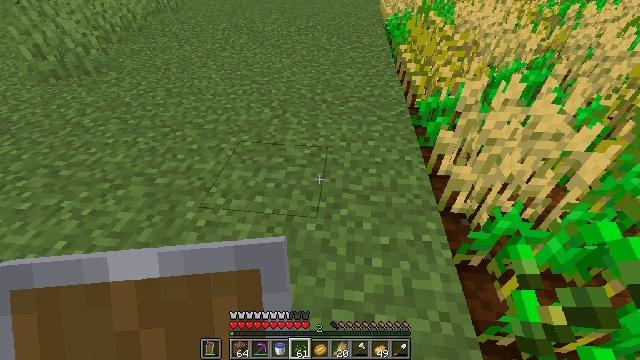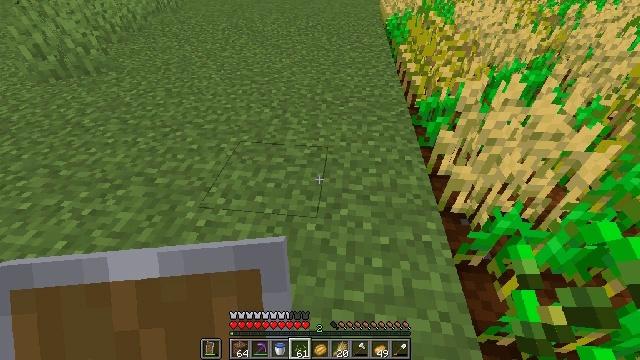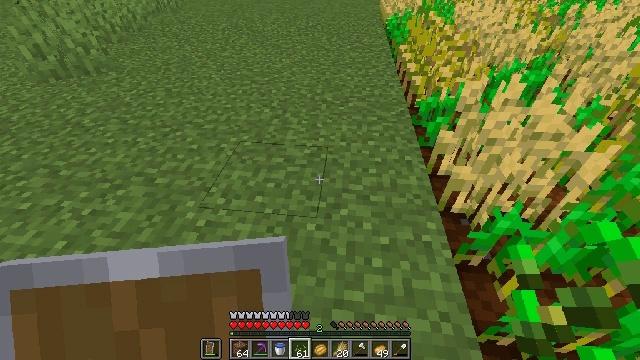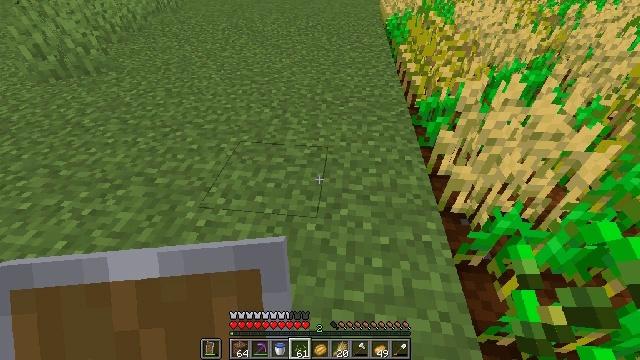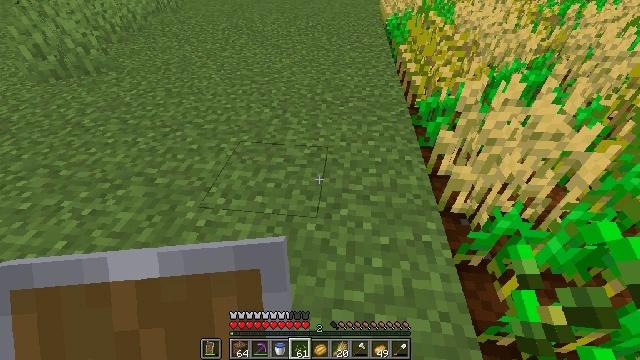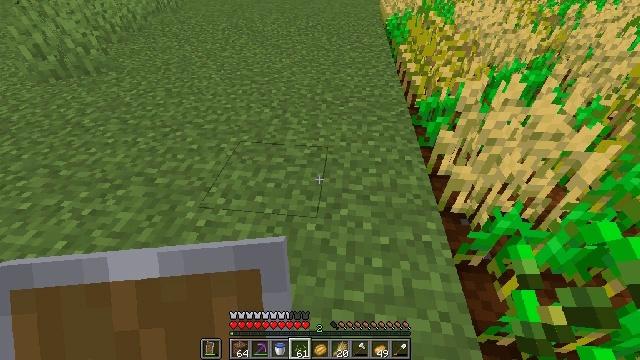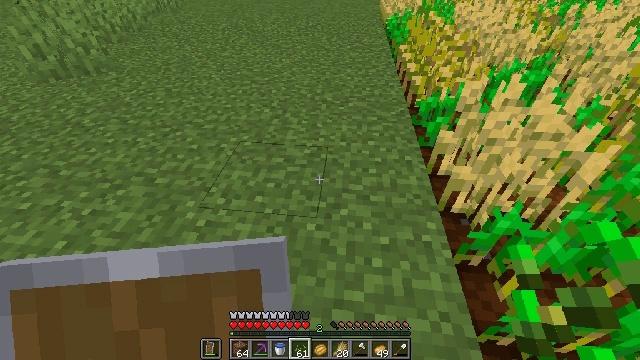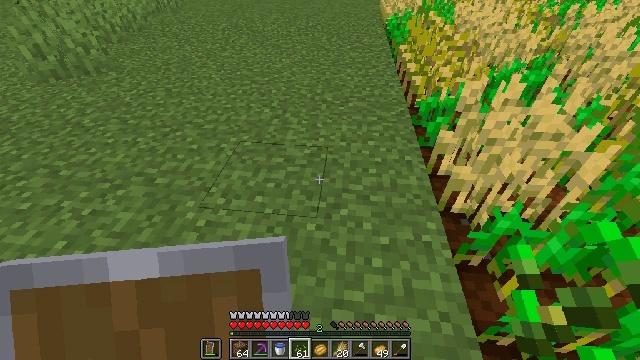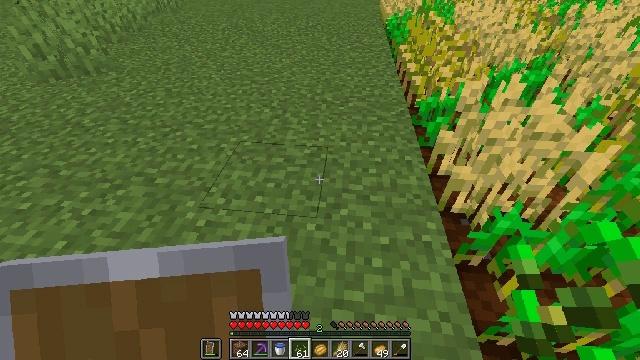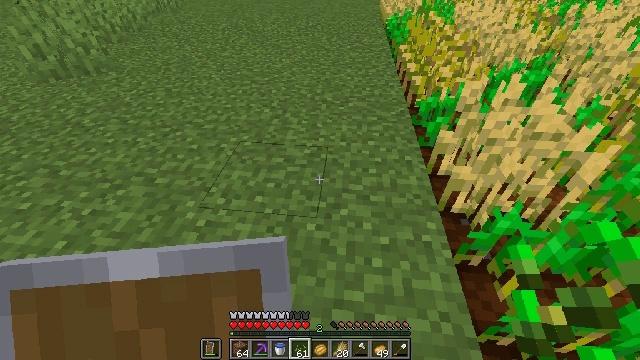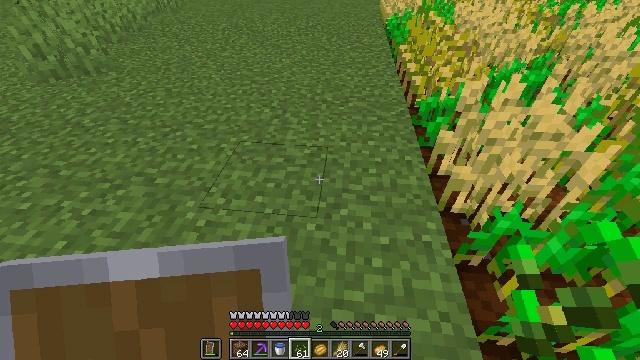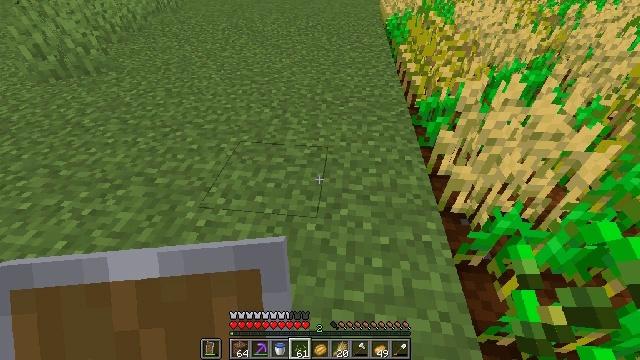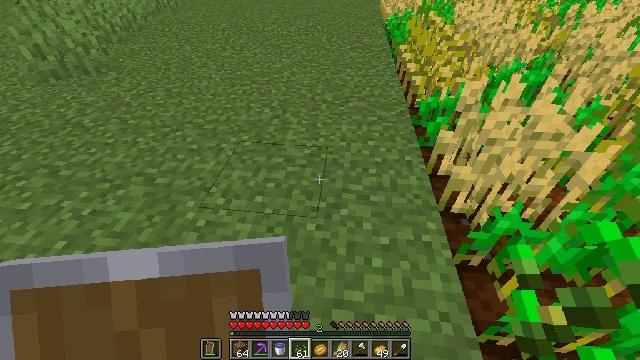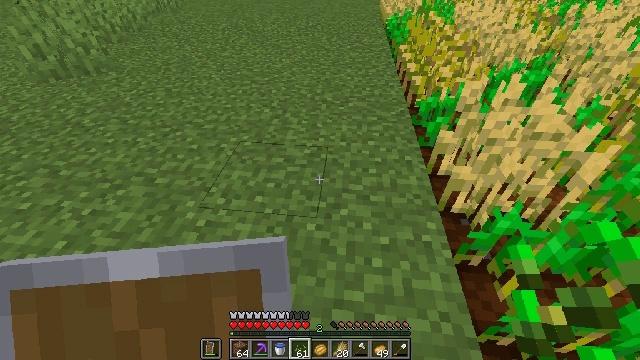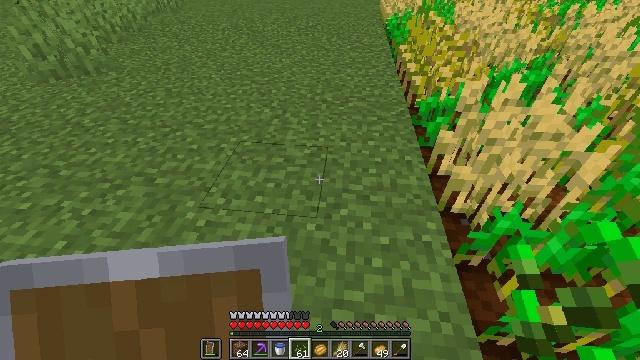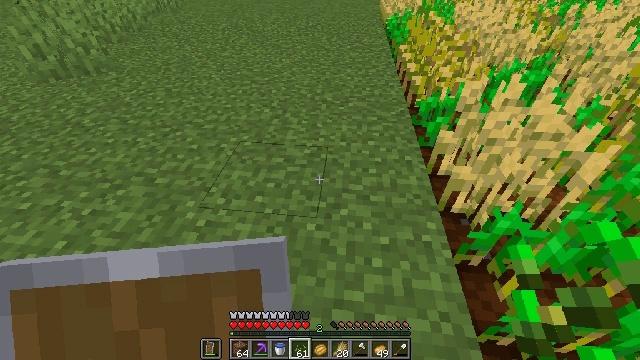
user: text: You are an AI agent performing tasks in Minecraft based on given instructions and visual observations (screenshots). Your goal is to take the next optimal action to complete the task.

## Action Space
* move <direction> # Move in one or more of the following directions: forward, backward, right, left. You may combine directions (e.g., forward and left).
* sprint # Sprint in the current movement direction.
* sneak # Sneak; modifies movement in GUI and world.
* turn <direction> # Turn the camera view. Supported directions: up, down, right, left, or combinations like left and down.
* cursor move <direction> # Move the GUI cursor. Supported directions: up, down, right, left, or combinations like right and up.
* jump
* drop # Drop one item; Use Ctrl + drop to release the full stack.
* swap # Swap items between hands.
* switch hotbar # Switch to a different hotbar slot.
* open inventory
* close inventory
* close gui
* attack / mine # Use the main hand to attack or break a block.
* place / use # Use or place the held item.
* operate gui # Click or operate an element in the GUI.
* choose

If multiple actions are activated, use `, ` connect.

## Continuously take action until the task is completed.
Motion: motion action
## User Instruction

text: Collect wheat crops.
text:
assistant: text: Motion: no_op
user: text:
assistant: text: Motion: no_op
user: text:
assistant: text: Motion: no_op
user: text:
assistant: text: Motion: no_op
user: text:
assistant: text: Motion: no_op
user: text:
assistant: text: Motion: no_op
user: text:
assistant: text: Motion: no_op
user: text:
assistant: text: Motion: no_op
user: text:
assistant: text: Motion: no_op
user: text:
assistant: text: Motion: no_op
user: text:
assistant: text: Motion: no_op
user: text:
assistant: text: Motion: no_op
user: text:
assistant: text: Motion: no_op
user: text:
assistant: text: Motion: no_op
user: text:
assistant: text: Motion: no_op
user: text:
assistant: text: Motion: no_op
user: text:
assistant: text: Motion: no_op
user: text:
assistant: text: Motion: no_op
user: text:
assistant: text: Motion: no_op
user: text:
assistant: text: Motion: no_op
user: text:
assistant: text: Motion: no_op
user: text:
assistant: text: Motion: no_op
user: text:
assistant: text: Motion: no_op
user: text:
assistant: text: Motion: no_op
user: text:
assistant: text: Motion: no_op
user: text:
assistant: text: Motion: no_op
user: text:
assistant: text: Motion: no_op
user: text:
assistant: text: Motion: no_op
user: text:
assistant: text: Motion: no_op
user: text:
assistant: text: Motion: no_op